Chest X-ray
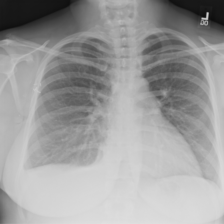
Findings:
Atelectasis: negative
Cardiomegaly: negative
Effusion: negative
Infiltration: negative
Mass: negative
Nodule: negative
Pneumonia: negative
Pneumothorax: negative
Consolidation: negative
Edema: negative
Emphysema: negative
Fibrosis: negative
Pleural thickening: negative
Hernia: negative